【题型】证明题　【知识点】平面几何　【难度】easy
阅读下列材料：

在$\triangle ABC$中，$\angle A$、$\angle B$、$\angle C$所对的边分别为$a$、$b$、$c$，求证：$\frac{a}{\sin A} = \frac{b}{\sin B}$。

证明：如图 1，过点$C$作$CD \perp AB$于点$D$，则：

在$\text{Rt} \triangle BCD$中，$CD = a\sin B$

在$\text{Rt} \triangle ACD$中，$CD = b\sin A$

$\therefore a\sin B = b\sin A$

$\therefore \frac{a}{\sin A} = \frac{b}{\sin B}$

根据上面的材料解决下列问题：

(1) 如图 2，在$\triangle ABC$中，$\angle A$、$\angle B$、$\angle C$所对的边分别为$a$、$b$、$c$，求证：$\frac{b}{\sin B} = \frac{c}{\sin C}$；

(2) 为了办好湖南省首届旅游发展大会，张家界市积极优化旅游环境。如图 3，规划中的一片三角形区域需美化，已知$\angle A = 67^\circ$，$\angle B = 53^\circ$，$AC = 80$米，求这片区域的面积。（结果保留根号。参考数据：$\sin 53^\circ \approx 0.8$，$\sin 67^\circ \approx 0.9$）
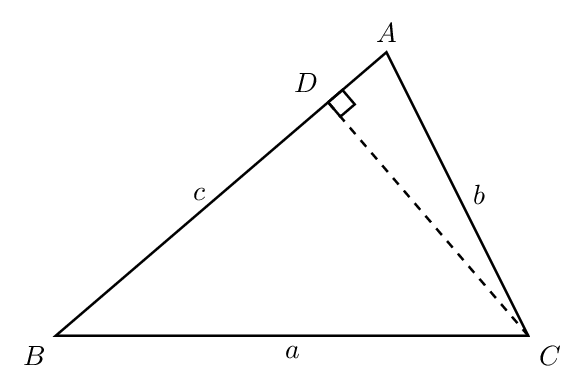
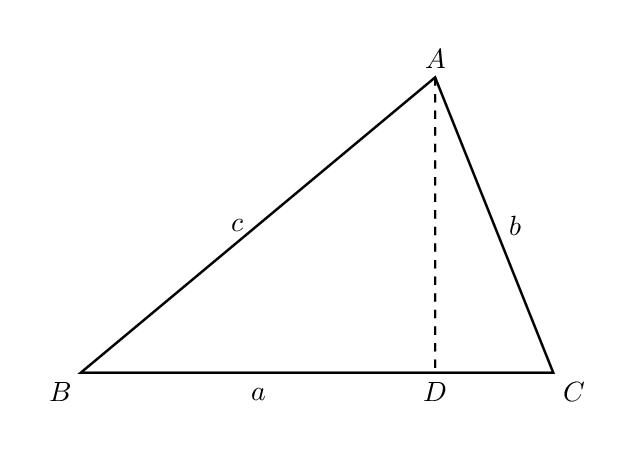
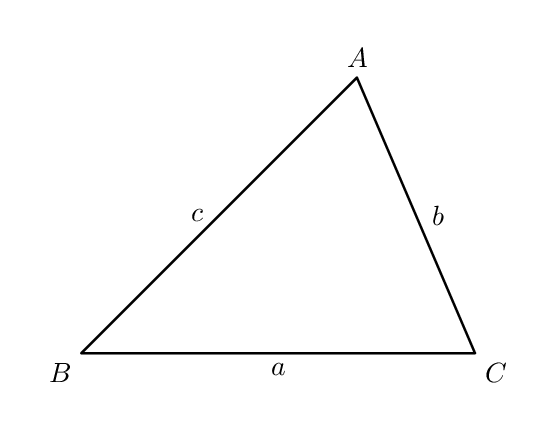
【解答】
【答案】(1)见解析 (2)$1800\sqrt{3}$

【分析】(1) 作$BC$边上的高，利用三角函数表示$AD$后，即可建立关联并求解；

(2) 作$BC$边上的高，利用三角函数分别求出$AE$和$BC$，即可求解。

【详解】(1) 证明：如图 2，过点$A$作$AD \perp BC$于点$D$，

在$\text{Rt} \triangle ABD$中，$AD = c\sin B$，

在$\text{Rt} \triangle ACD$中，$AD = b\sin C$，

$\therefore c\sin B = b\sin C$，

$\therefore \frac{b}{\sin B} = \frac{c}{\sin C}$。

(2) 解：如图 3，过点$A$作$AE \perp BC$于点$E$，

$\because \angle BAC = 67^\circ$，$\angle B = 53^\circ$，

$\therefore \angle C = 60^\circ$，

在$\text{Rt} \triangle ACE$中，$AE = AC \cdot \sin 60^\circ = 80 \times \frac{\sqrt{3}}{2} = 40\sqrt{3}(\text{m})$，

又$\because \frac{AC}{\sin B} = \frac{BC}{\sin \angle BAC}$，

即$\frac{80}{0.8} = \frac{BC}{0.9}$，

$\therefore BC = 90(\text{m})$，

$\therefore S_{\triangle ABC} = \frac{1}{2} \times 90 \times 40\sqrt{3} = 1800\sqrt{3}(\text{m}^2)$。

【点睛】本题考查解直角三角形的应用，掌握直角三角形的边角关系，即锐角三角函数的定义是解决问题的前提。
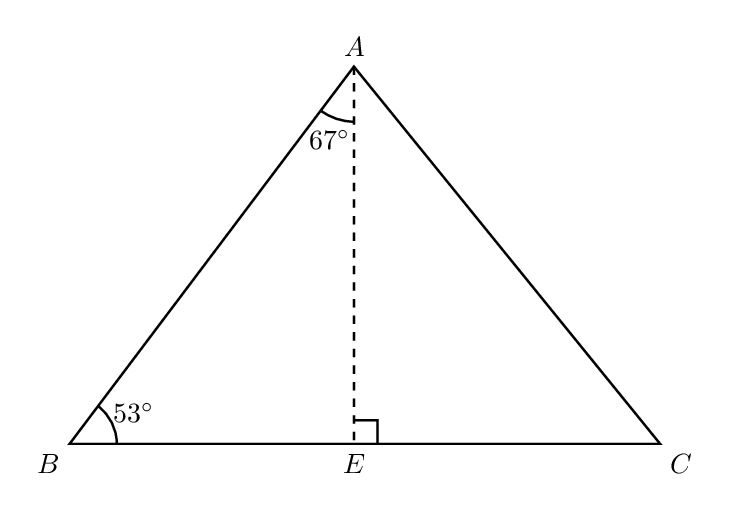
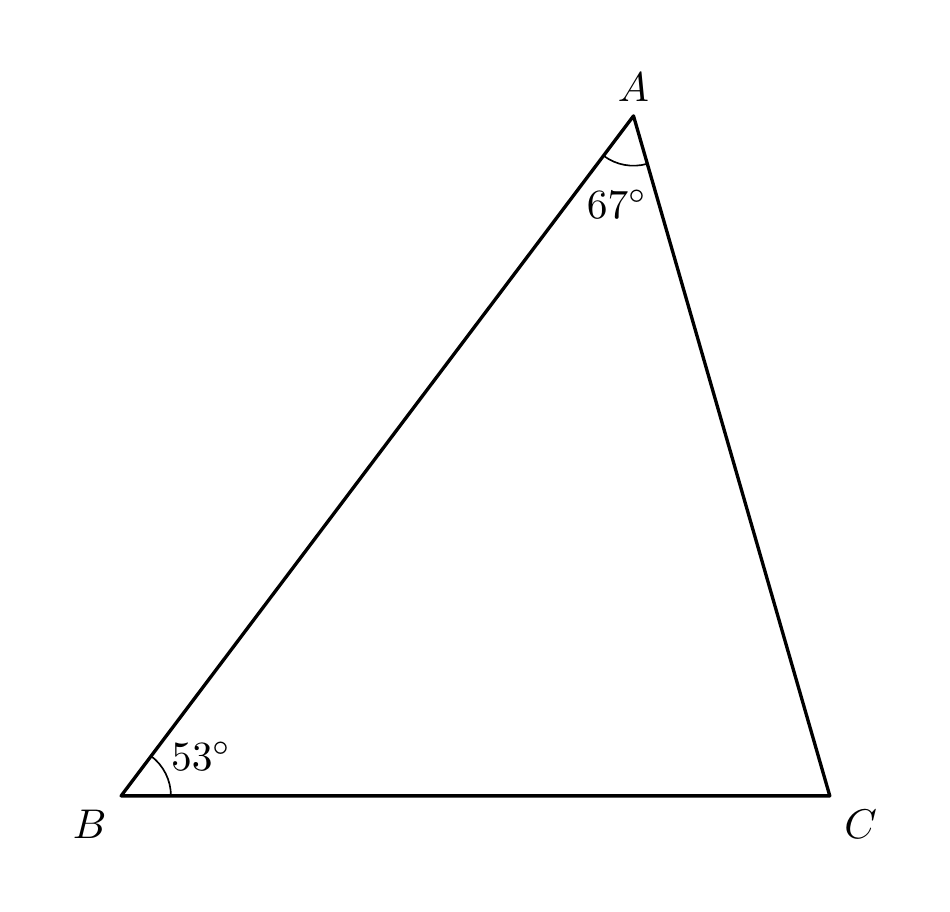